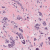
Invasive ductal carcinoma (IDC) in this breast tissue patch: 1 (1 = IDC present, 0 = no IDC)